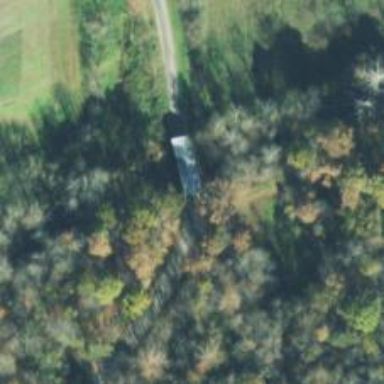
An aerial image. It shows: Covered bridge on residential road.